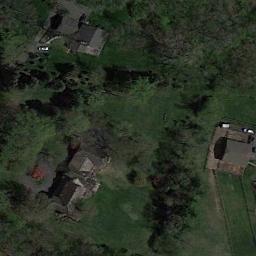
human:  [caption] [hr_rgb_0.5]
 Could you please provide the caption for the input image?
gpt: There are several houses of various sizes and many green trees in a sparse residential area .

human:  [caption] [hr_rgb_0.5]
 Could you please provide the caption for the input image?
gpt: There is a house with a black roof on the lawn .

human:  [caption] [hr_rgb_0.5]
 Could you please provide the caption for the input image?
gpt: Many trees are around the sparse residential .

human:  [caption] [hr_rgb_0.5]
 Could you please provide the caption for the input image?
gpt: The sparse residential is on the grass next to some trees .

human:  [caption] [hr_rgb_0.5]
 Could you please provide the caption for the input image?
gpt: A sparse residential area with some green trees and buildings .